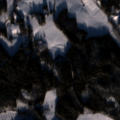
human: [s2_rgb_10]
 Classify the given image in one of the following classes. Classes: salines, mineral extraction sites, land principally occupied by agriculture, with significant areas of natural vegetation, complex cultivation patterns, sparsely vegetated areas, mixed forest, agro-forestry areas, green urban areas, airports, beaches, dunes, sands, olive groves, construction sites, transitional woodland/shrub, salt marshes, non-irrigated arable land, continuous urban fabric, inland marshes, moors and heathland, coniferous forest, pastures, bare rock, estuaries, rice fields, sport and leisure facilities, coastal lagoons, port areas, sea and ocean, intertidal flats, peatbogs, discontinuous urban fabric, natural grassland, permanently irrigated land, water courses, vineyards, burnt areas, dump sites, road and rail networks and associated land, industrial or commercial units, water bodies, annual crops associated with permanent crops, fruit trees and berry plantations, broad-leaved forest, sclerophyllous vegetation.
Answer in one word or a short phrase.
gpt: non-irrigated arable land, land principally occupied by agriculture, with significant areas of natural vegetation, coniferous forest, mixed forest